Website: slack
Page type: payment
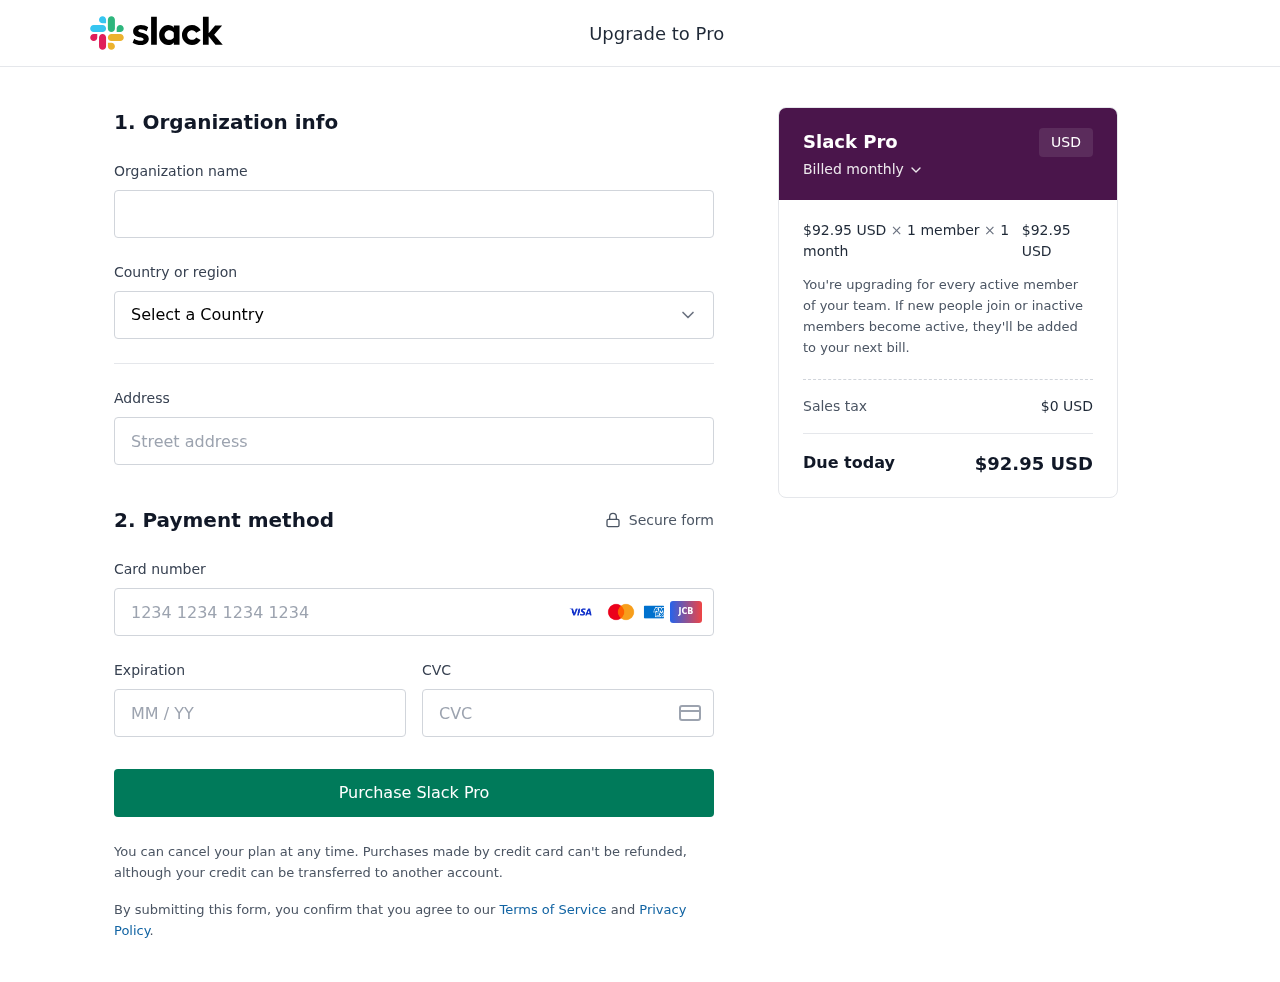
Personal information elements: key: PII_CARD_CVV
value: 510
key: PII_CARD_EXPIRY
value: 04/27
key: PII_CARD_NUMBER
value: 6505 0872 2745 3382
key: PII_COUNTRY
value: United States
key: PII_STREET
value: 86064 Brandi Roads Apt. 623
Product elements: key: PRODUCT1_PRICE
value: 92.95
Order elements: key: ORDER_SUBTOTAL
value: $92.95 USD
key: ORDER_TAX
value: $0 USD
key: ORDER_TOTAL
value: $92.95 USD